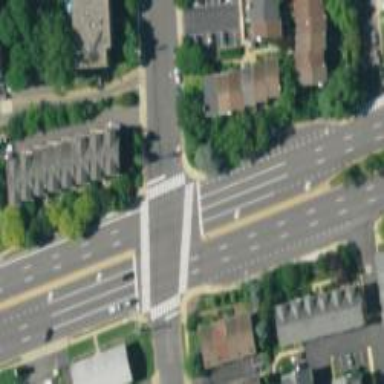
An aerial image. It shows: Footway with crossing lines.